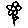
Label: flower